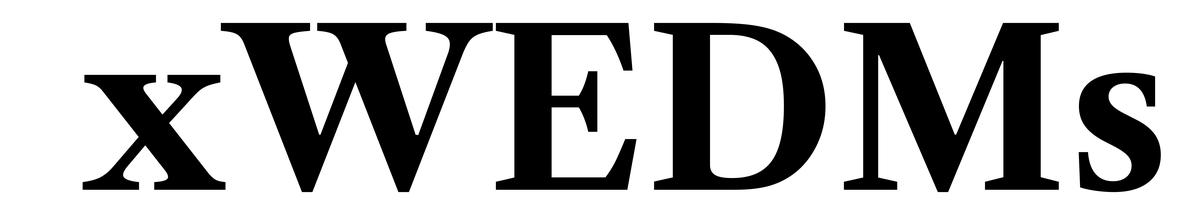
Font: LibreCaslonText_Bold